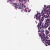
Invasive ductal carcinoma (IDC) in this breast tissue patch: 1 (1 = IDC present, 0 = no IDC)